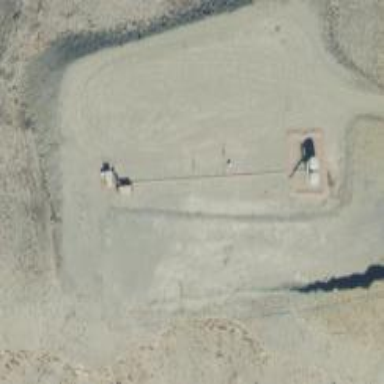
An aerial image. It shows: Petroleum well.